Aerial crown-view tile of a tropical tree (Barro Colorado Island, Panama), acquired 20250317:
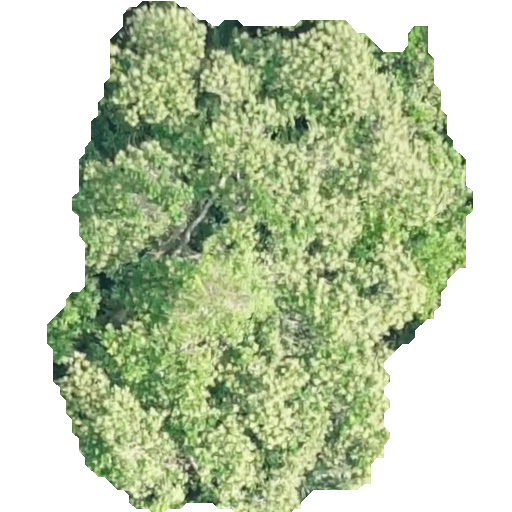
Species: Anacardium excelsum
GBIF accepted scientific name: Anacardium excelsum
Crown area: 227.067 m²